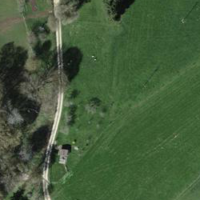
EUNIS habitat code: 52
Species observed at this site:
Aphrophora alni